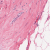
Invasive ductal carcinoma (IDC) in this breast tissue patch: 1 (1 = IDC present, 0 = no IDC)